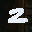
Label: 2